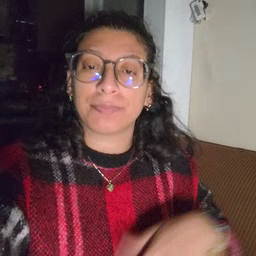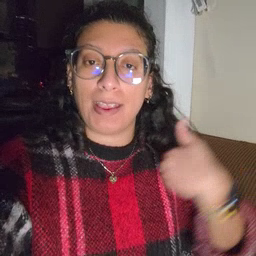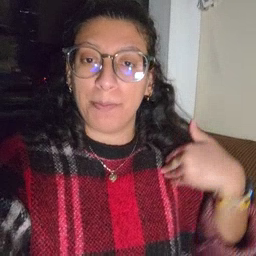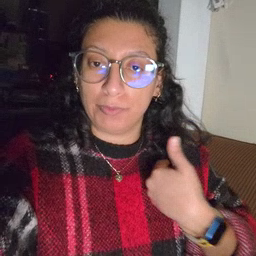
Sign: animal